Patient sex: F
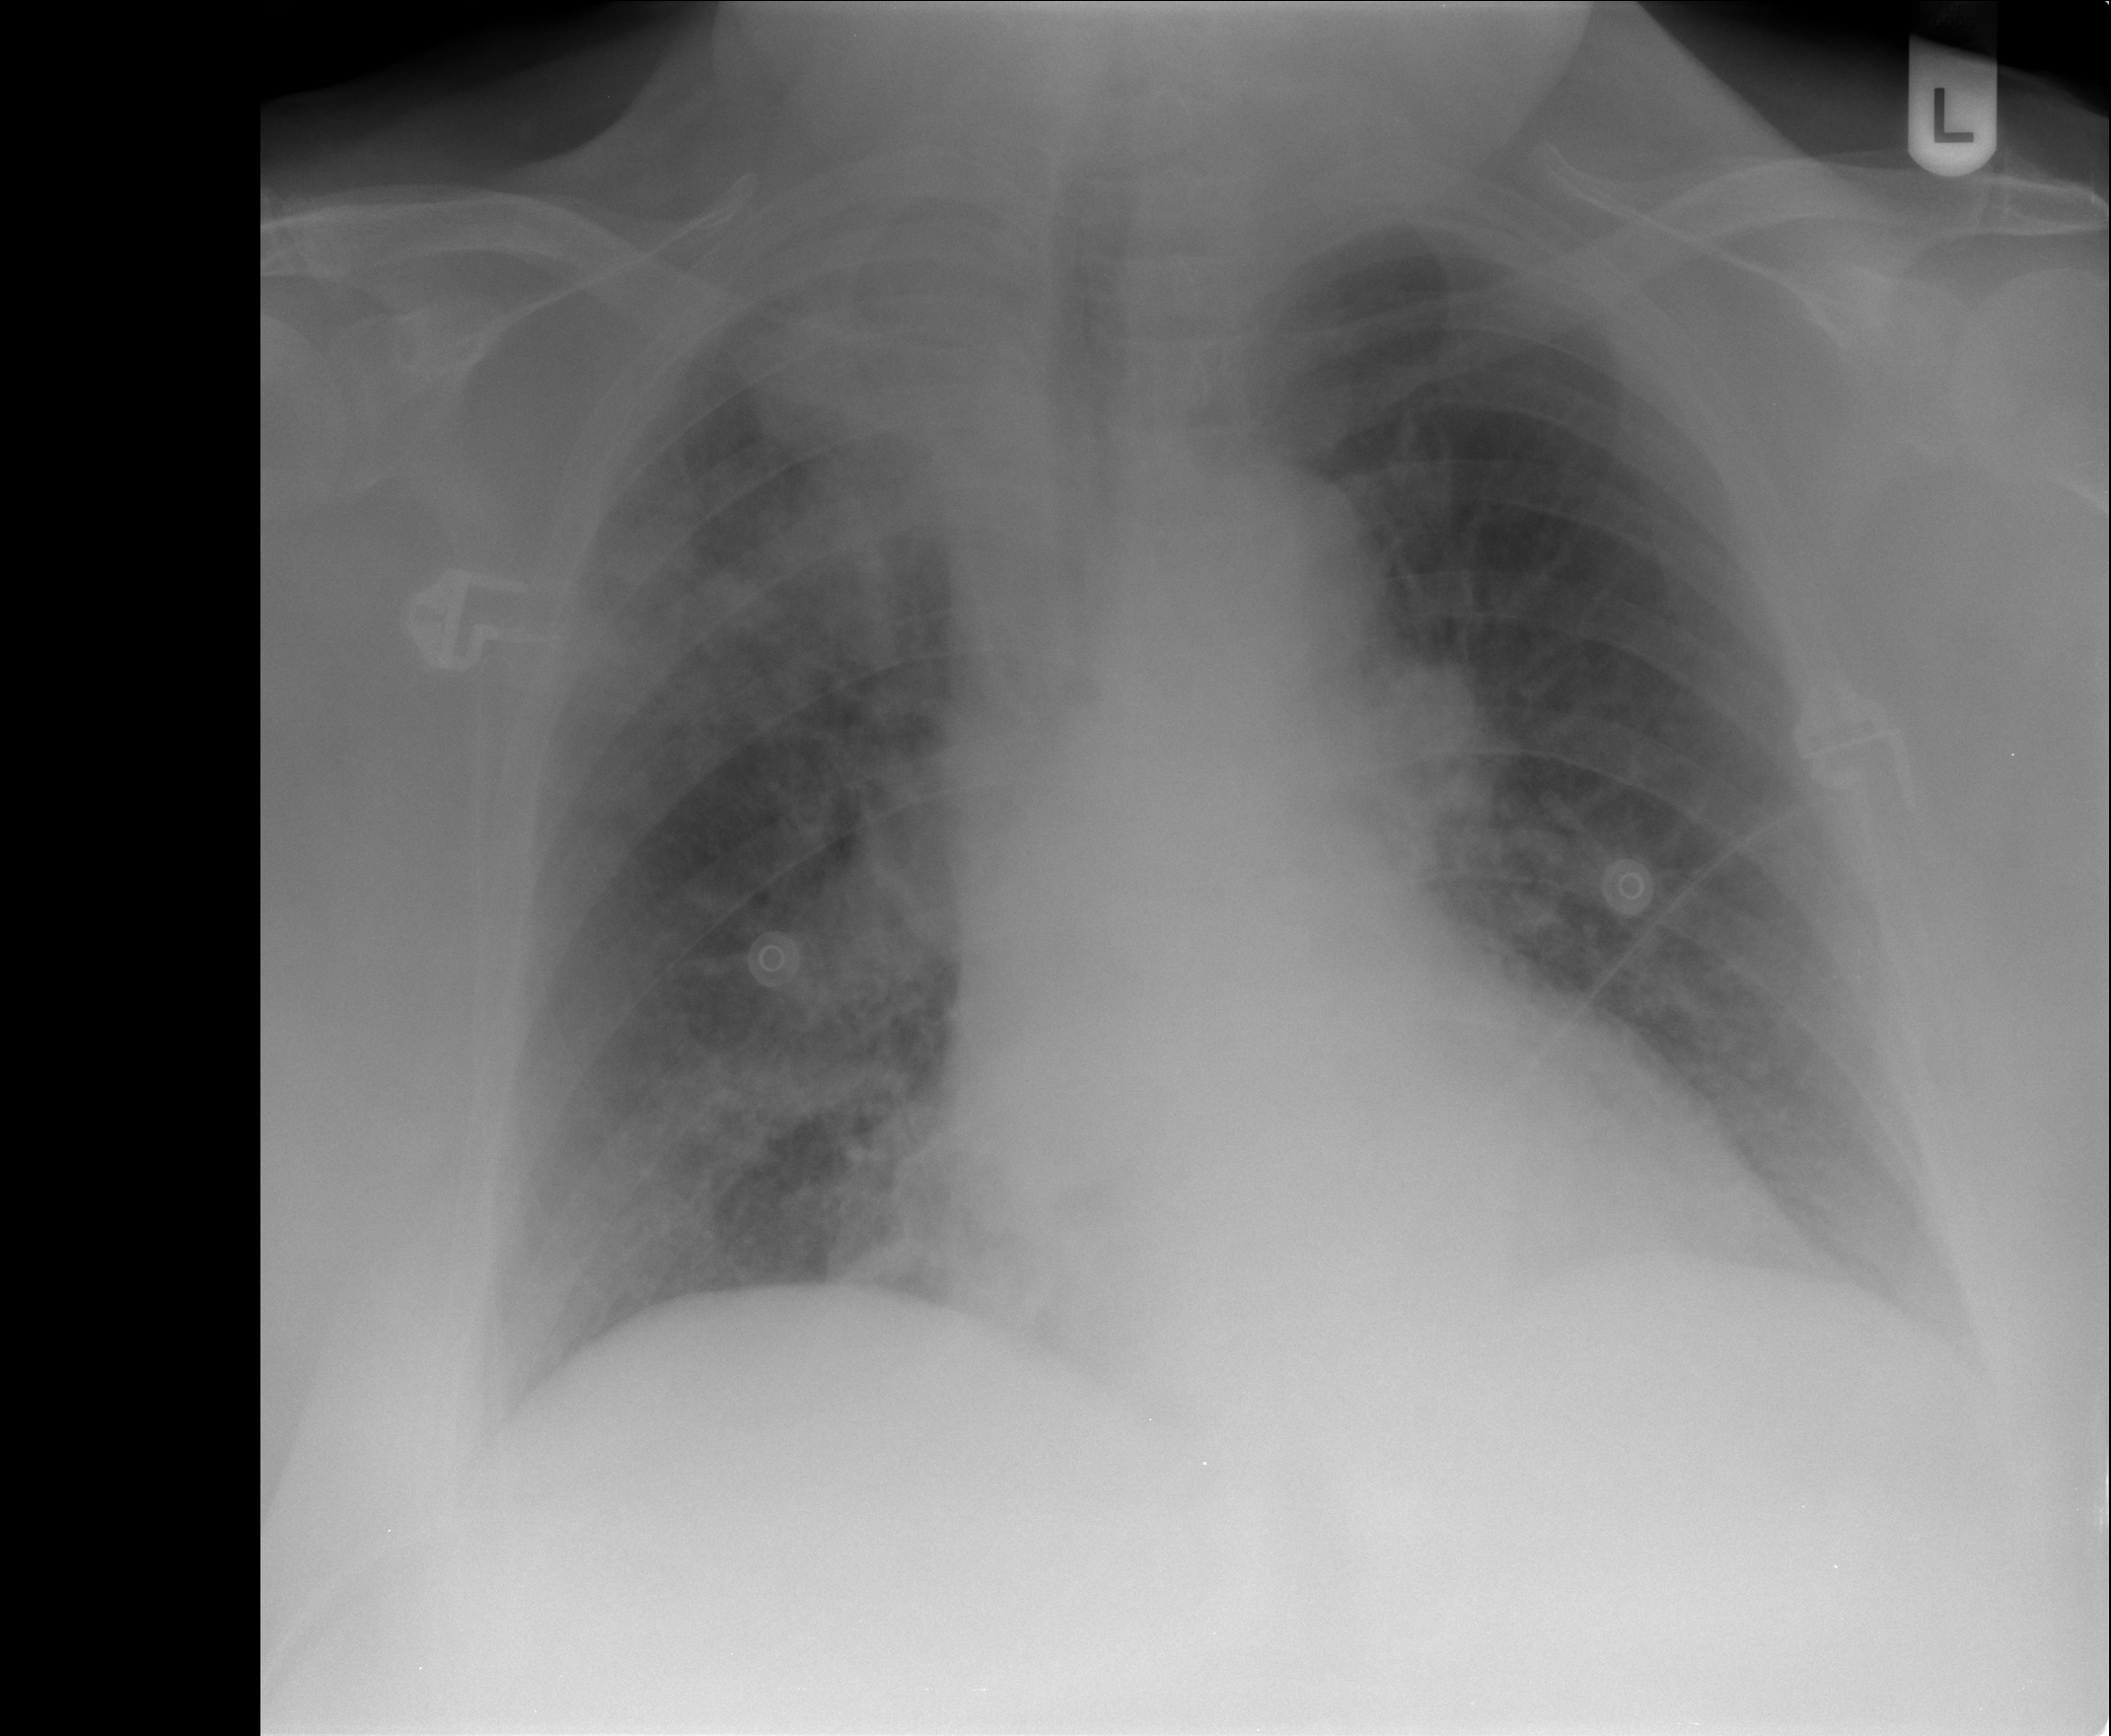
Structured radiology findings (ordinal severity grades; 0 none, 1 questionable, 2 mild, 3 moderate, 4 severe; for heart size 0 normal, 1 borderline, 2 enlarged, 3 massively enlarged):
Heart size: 1
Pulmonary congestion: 2
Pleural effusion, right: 0
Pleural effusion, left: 0
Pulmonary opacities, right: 3
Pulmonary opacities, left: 1
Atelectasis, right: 2
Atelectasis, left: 2